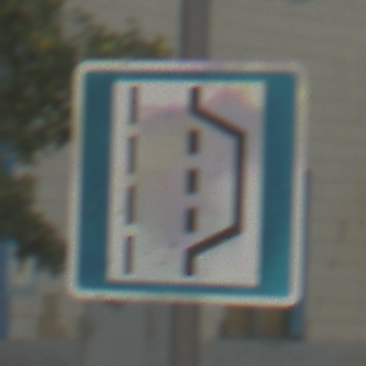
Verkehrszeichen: NothalteUndPannenbucht
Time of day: MorningAfternoon
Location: Outdoor (Suburban)
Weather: PartlyCloudy
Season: NotSpecified
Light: Natural